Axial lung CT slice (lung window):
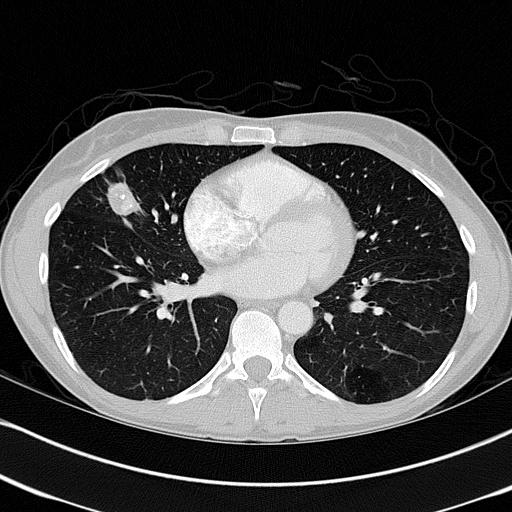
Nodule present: yes
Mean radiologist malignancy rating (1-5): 3